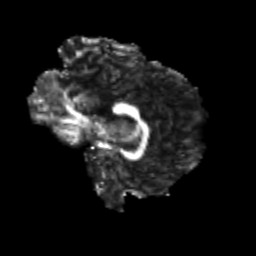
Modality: FA
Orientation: sagittal
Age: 25
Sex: female
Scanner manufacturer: siemens
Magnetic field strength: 3 T
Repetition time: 3.5 s
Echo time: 0.104 s